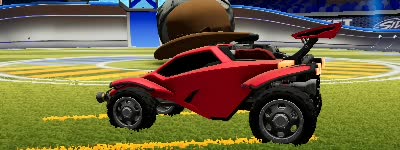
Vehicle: octane